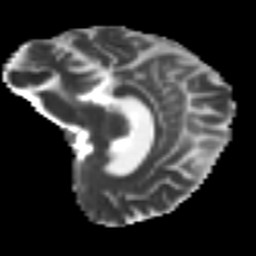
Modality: MD
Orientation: sagittal
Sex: female
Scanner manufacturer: ge
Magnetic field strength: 3 T
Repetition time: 7 s
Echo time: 0.08 s